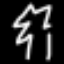
Label: palm tree